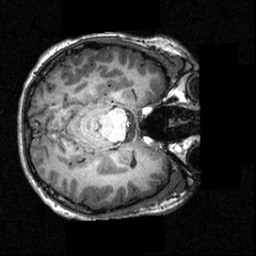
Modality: T1w
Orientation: axial
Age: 20
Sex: male
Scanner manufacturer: siemens
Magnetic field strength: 3.951 T
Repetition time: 1.5 s
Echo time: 0.00335 s